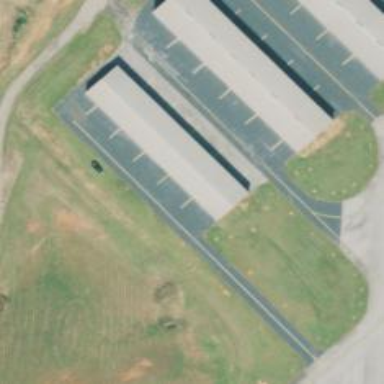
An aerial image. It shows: Hangar building at the airport.